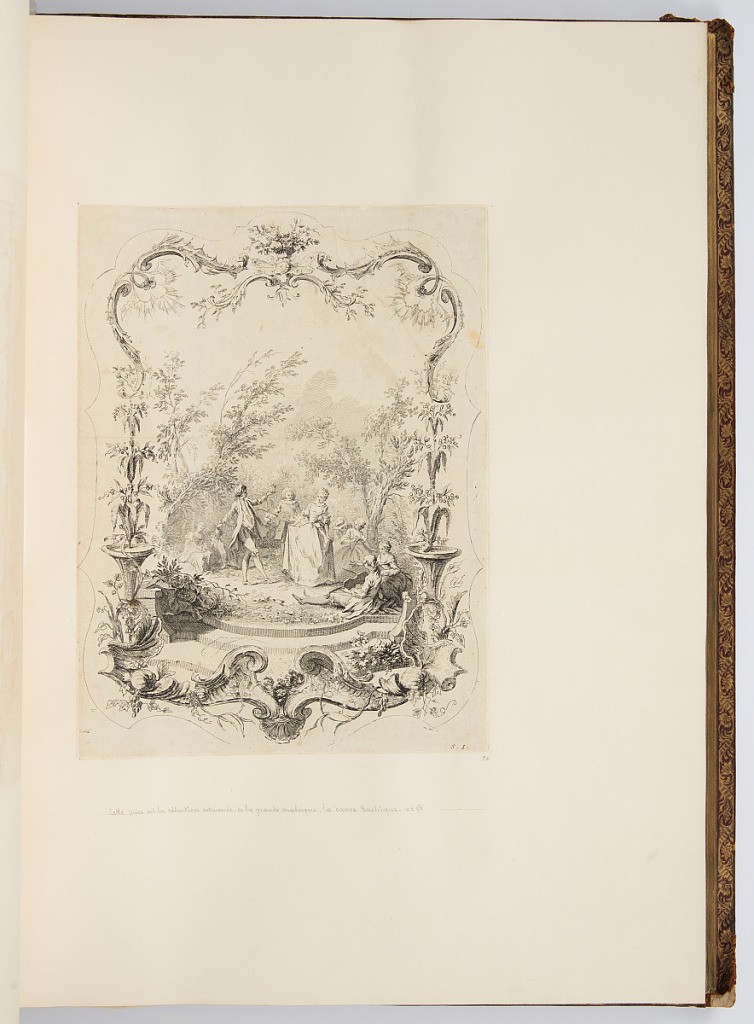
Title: La danse Bachique
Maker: Antoine Watteau, French, 1684–1721
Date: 1723-1735
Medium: Etching on laid paper
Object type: Bound print
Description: Scene of a man and a woman dancing in a landscape, surrounded by a Pierrot playing the mandolin and other couples. The vignette is framed by an arabesuqe border, comprised of scrolls, batwings, plants, vases, and shells. The plate is a reduced reversal of another by Watteau, La danse Bachique (The Bacchic Dance). This version is not signed.